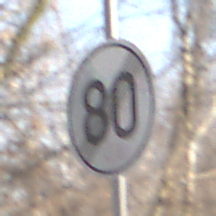
Verkehrszeichen: EndeGeschwindigkeit80
Umgebung: Outdoor, Nature
Tageszeit: MorningAfternoon
Wetter: Clear
Licht: Natural
Jahreszeit: Winter
Kontrast: HighContrast